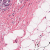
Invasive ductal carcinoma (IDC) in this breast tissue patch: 0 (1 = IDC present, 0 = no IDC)